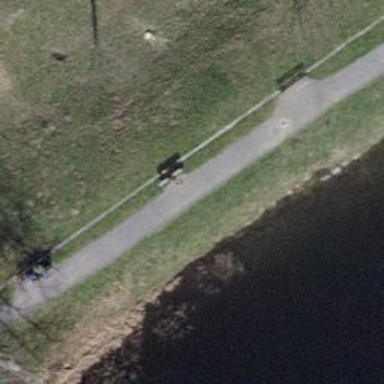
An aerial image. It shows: Bench for seating.